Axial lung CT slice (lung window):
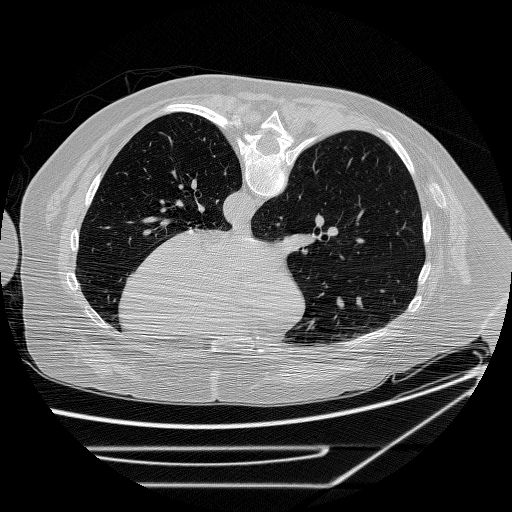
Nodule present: no